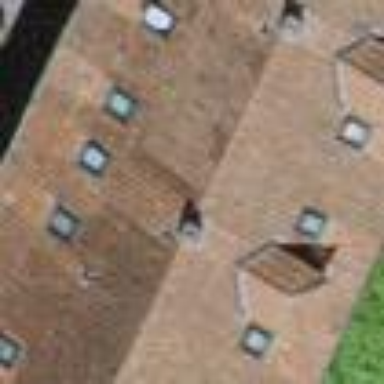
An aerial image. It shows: Residential building with gabled roof made of maroon roof tiles. The roof orientation is across.